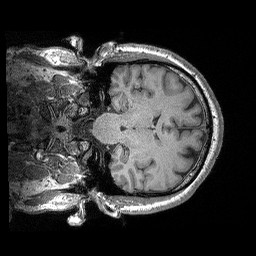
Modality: T1w
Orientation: coronal
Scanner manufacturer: siemens
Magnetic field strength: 3 T
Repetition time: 2.3 s
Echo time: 0.00298 s